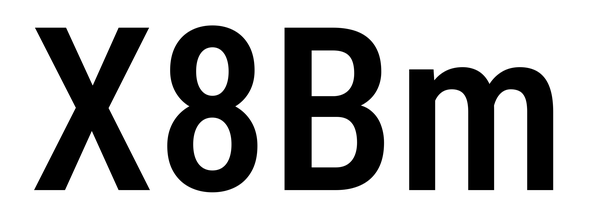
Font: Roboto_Condensed_Medium